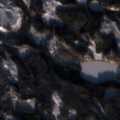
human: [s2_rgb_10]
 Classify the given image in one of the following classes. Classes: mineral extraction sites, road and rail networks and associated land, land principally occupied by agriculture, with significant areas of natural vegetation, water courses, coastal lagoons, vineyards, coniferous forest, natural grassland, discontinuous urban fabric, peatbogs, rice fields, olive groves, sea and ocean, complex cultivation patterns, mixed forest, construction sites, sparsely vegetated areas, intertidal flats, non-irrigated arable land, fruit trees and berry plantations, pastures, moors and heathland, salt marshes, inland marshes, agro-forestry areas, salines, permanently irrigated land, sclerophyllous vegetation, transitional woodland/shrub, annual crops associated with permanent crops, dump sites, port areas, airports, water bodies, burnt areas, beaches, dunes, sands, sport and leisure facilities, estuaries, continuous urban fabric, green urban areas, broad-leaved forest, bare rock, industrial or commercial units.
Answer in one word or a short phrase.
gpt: coniferous forest, transitional woodland/shrub